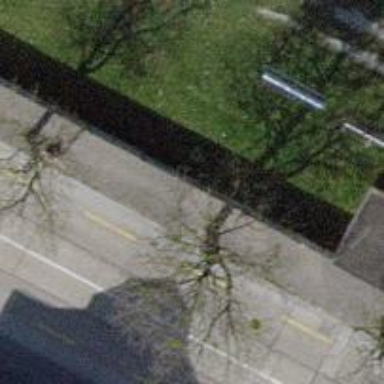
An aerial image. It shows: Beautiful avenue lined with deciduous broadleaved trees.